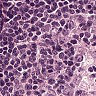
Metastatic tissue present: no